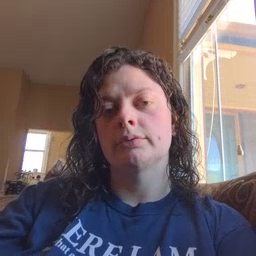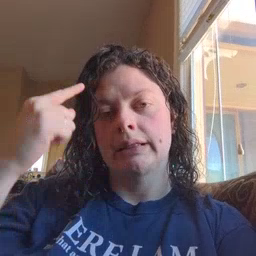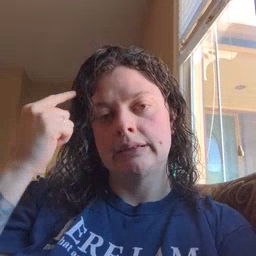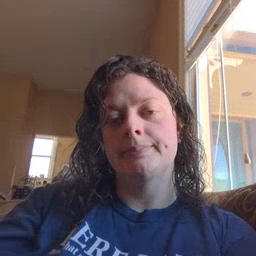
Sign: think